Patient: sex M, age 67
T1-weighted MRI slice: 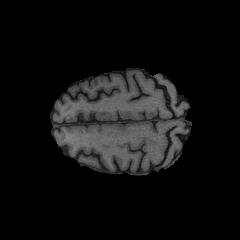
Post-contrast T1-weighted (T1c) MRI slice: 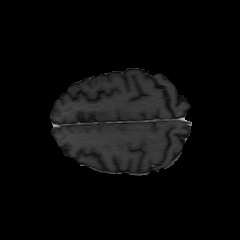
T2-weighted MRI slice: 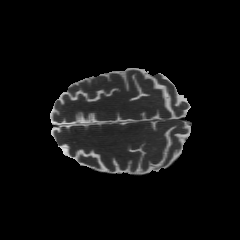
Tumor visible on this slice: no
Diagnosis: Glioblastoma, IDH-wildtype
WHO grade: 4